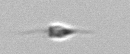
Label: Calciopappus